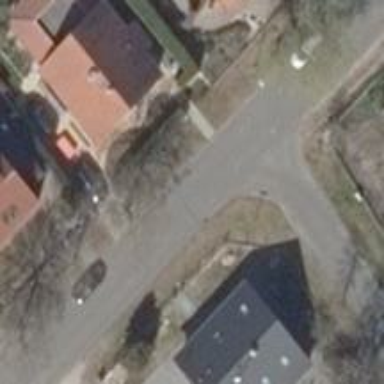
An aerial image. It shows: Footway along the road.